【题型】证明题　【知识点】解析几何　【难度】medium
已知双曲线$C$:$\dfrac{x^2}{a^2}-\dfrac{y^2}{b^2}=1(a>0,b>0)$的离心率为$\sqrt{2}$，点$P(2,-1)$在双曲线$C$上．

\vspace{0.2cm}
\noindent (1)求双曲线$C$的标准方程；
\vspace{0.1cm}
\noindent (2)设点$S$是双曲线$C$上的动点，$T$是圆$E$:$(x-4)^2+y^2=1$上的动点，且直线$ST$与圆$E$相切，求$|ST|$的最小值；
\vspace{0.1cm}
\noindent (3)如图，$A$、$B$是双曲线$C$上两点，直线$PA$、$PB$与$y$轴分别交于点$M$、$N$，点$Q$在直线$AB$上．若$M$、$N$关于原点对称，且$PQ\perp AB$，证明：存在点$R$，使得$|QR|$为定值．
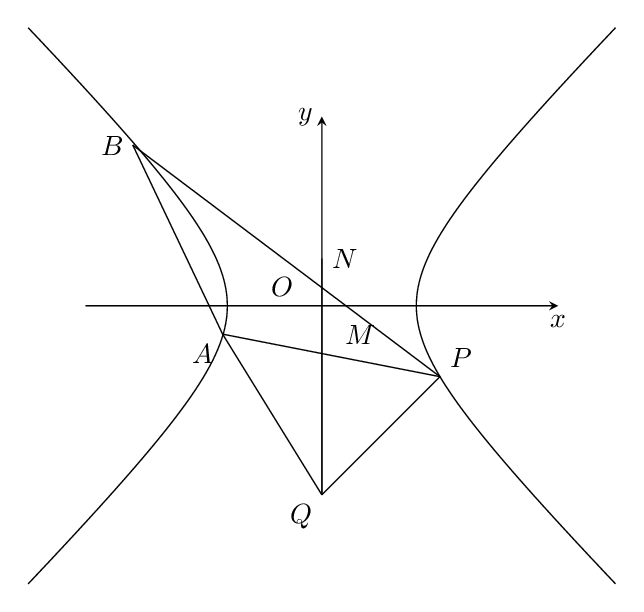
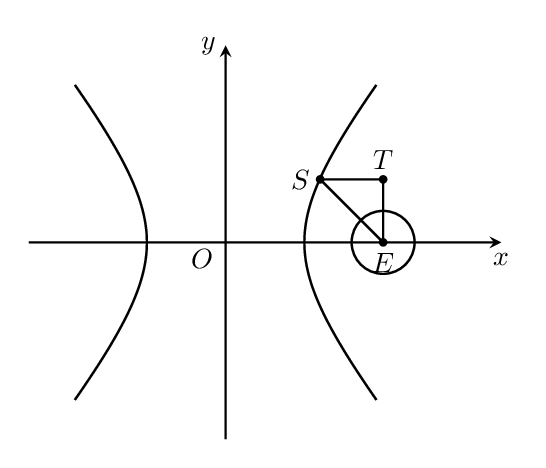
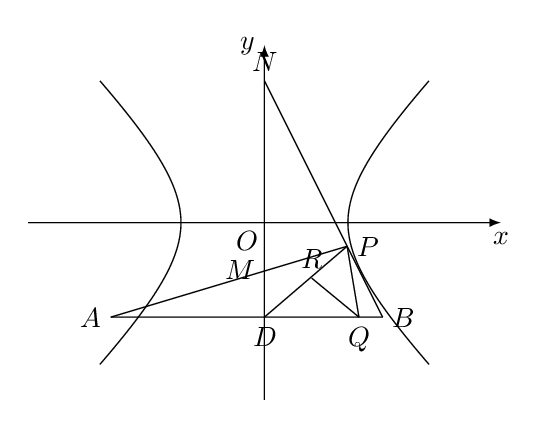
【解答】

\vspace{0.3cm}
\noindent \textbf{【答案】} (1)$\dfrac{x^2}{3}-\dfrac{y^2}{3}=1$
\vspace{0.1cm}
\noindent (2)$2$
\vspace{0.1cm}
\noindent (3)当$R$为$PD$的中点$(1,-2)$时，$|RQ|=\sqrt{2}$，证明见解析

\vspace{0.3cm}
\noindent \textbf{【分析】} (1) 根据题意，列出方程组，求得$a^2=b^2=3$，即可求得双曲线的方程；
\vspace{0.1cm}
\noindent (2) 根据直线$ST$与圆$E$相切得$|ST|=\sqrt{|SE|^2-1}$，设$S(x_0,y_0)$，则$\dfrac{x_0^2}{3}-\dfrac{y_0^2}{3}=1$，从而$|SE|=\sqrt{(x_0-4)^2+y_0^2}=\sqrt{2(x_0-2)^2+5}\geq\sqrt{5}$，进而求得$|ST|_{\min}$
\vspace{0.1cm}
\noindent (3) 设直线$AB$的方程为$y=kx+m$，联立方程组，设$A(x_1,y_1),B(x_2,y_2)$，得到$x_1+x_2,x_1x_2$，得出直线$PA,PB$的方程求得$M$和$N$，结合$O$为$MN$的中点，列出方程求得$m=-3$，求得$|PD|$为定值，利用直角$\triangle PQD$的性质，即可求解.

\vspace{0.3cm}
\noindent \textbf{【详解】} (1) 因为双曲线$C$:$\dfrac{x^2}{a^2}-\dfrac{y^2}{b^2}=1$的离心率为$\sqrt{2}$，且$P(2,-1)$在双曲线$C$上，
可得
\[
\begin{cases}
\dfrac{4}{a^2}-\dfrac{1}{b^2}=1 \\
e=\dfrac{c}{a}=\sqrt{2} \\
c^2=a^2+b^2
\end{cases}
\]
解得$a^2=3,b^2=3$，
所以双曲线的方程为$\dfrac{x^2}{3}-\dfrac{y^2}{3}=1$.

\vspace{0.3cm}
\noindent (2) 圆$E$:$(x-4)^2+y^2=1$的圆心$E(4,0)$，半径为$1$，
$\because T$是圆$E$:$(x-4)^2+y^2=1$上的动点，直线$ST$与圆$E$相切，
$\therefore ST\perp TE$，$|ET|=1$.
$\therefore |ST|=\sqrt{|SE|^2-|ET|^2}=\sqrt{|SE|^2-1}$
设$S(x_0,y_0)$，因为点$S$是双曲线$C$上的动点，$\therefore \dfrac{x_0^2}{3}-\dfrac{y_0^2}{3}=1$，
$\therefore |SE|=\sqrt{(x_0-4)^2+y_0^2}=\sqrt{(x_0-4)^2+x_0^2-3}=\sqrt{2(x_0-2)^2+5}$，
当$x_0=2$时，$|SE|$取得最小值，且$|SE|_{\min}=\sqrt{5}$
$\therefore |ST|_{\min}=\sqrt{(\sqrt{5})^2-1}=2$

\vspace{0.2cm}

\vspace{0.2cm}
\noindent (3) 由题意知，直线$AB$的斜率存在，设直线$AB$的方程为$y=kx+m$，
联立方程组$\begin{cases}y=kx+m \\ x^2-y^2=3\end{cases}$，整理得$(1-k^2)x^2-2kmx-m^2-3=0$，
则$\Delta=(-2km)^2-4(1-k^2)(-m^2-3)=4(m^2-3k^2+3)>0$且$1-k^2\neq0$，
设$A(x_1,y_1),B(x_2,y_2)$，则$x_1+x_2=\dfrac{2km}{1-k^2},x_1x_2=\dfrac{-m^2-3}{1-k^2}$，
直线$PA$的方程为$y+1=\dfrac{y_1+1}{x_1-2}(x-2)$，
令$x=0$，可得$y=-1-\dfrac{2y_1+2}{x_1-2}$，即$M\left(0,-1-\dfrac{2y_1+2}{x_1-2}\right)$，
同理可得$N\left(0,-1-\dfrac{2y_2+2}{x_2-2}\right)$，
因为$O$为$MN$的中点，所以$\left(-1-\dfrac{2y_1+2}{x_1-2}\right)+\left(-1-\dfrac{2y_2+2}{x_2-2}\right)=0$，
即$-1-\dfrac{2(kx_1+m)+2}{x_1-2}-1-\dfrac{2(kx_2+m)+2}{x_2-2}=0$，
则$(2k+1)x_1x_2-(2k-m+1)(x_1+x_2)-4m=0$，
可得$\dfrac{(2k+1)(-m^2-3)}{1-k^2}-\dfrac{2km(2k-m+1)}{1-k^2}-4m=0$，
整理得$(m+3)(m+2k+1)=0$，
所以$m=-3$或$m+2k+1=0$，
若$m+2k+1=0$，即$m=-2k-1$，则直线方程为$y=kx-2k-1$，即$y+1=k(x-2)$，此时直线$AB$过点$P(2,-1)$，不合题意；
若$m=-3$时，则直线方程为$y=kx-3$，恒过定点$D(0,-3)$，
所以$|PD|=\sqrt{2^2+(-1+3)^2}=2\sqrt{2}$为定值，
又由$\triangle PQD$为直角三角形，且$PD$为斜边，
所以当$R$为$PD$的中点$(1,-2)$时，$|RQ|=\dfrac{1}{2}|PD|=\sqrt{2}$.

\vspace{0.2cm}